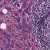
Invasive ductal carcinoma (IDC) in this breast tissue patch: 1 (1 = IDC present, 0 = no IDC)